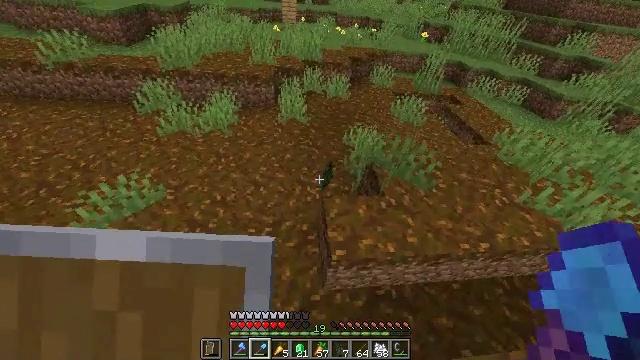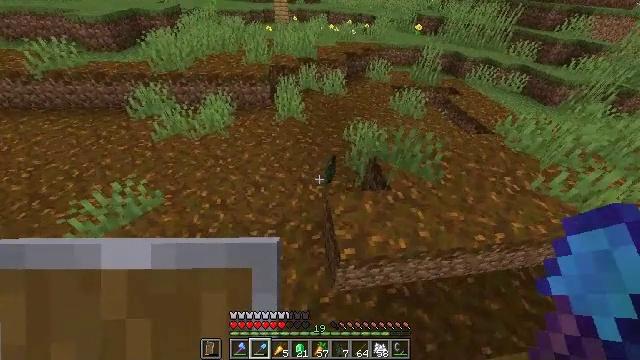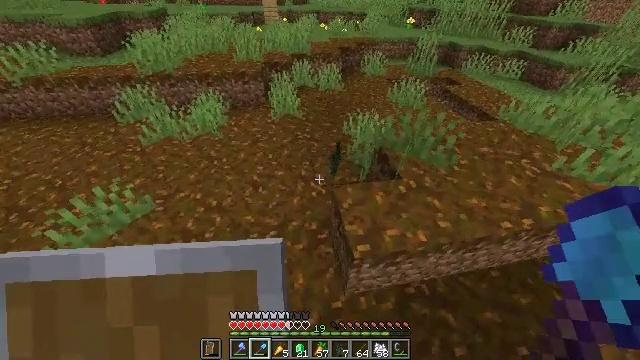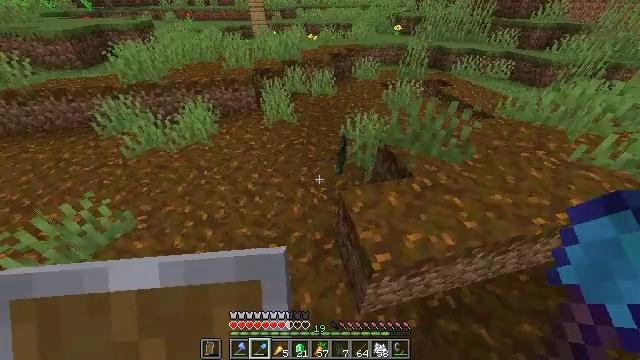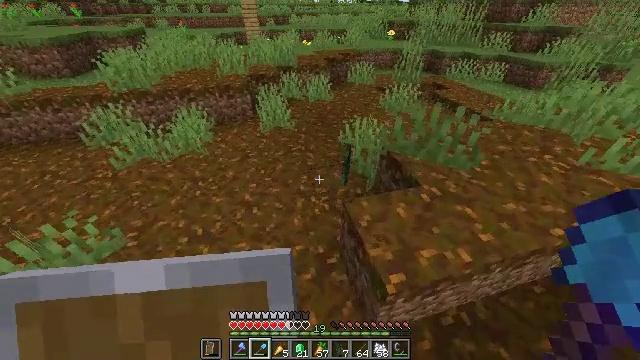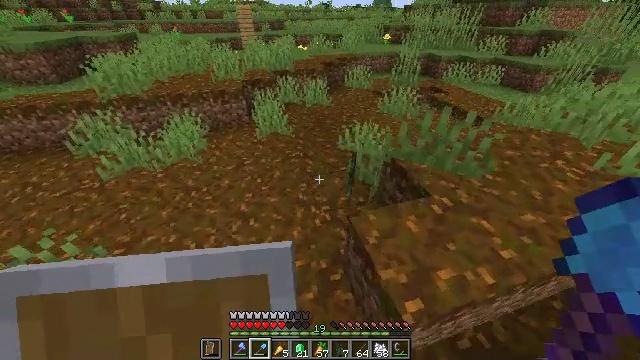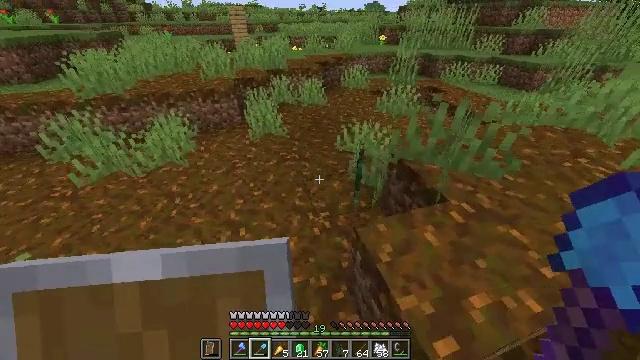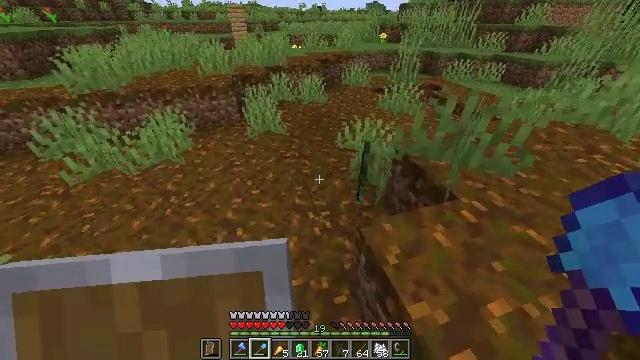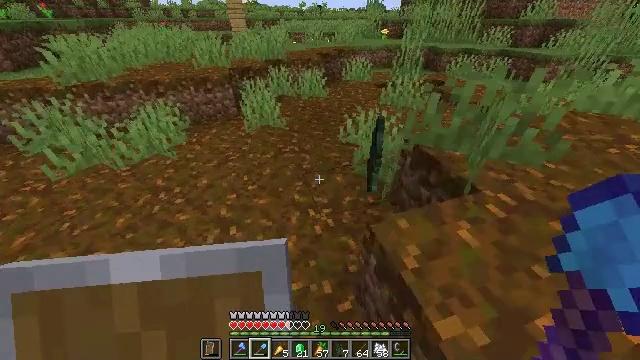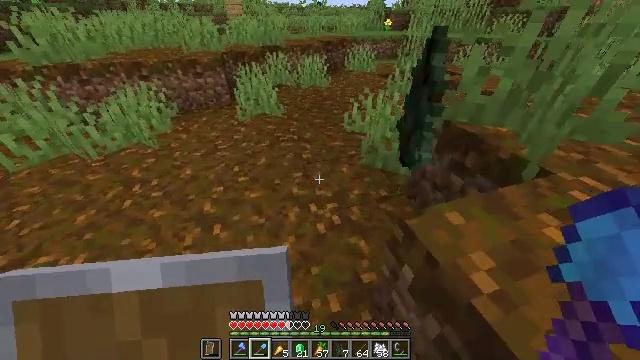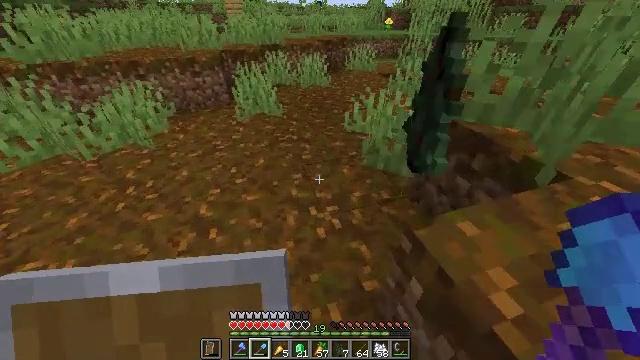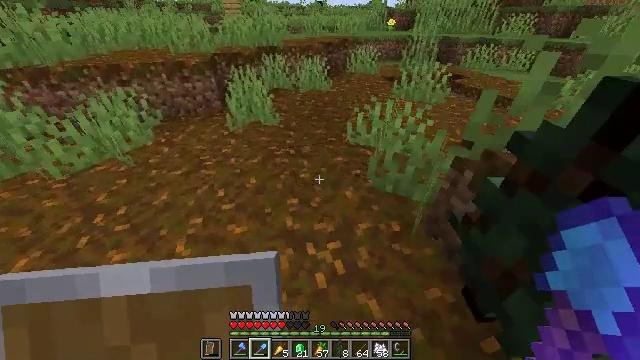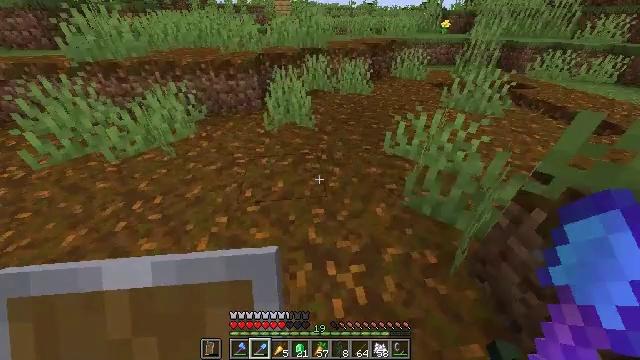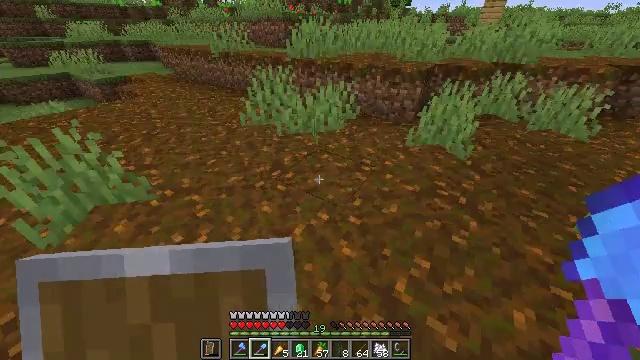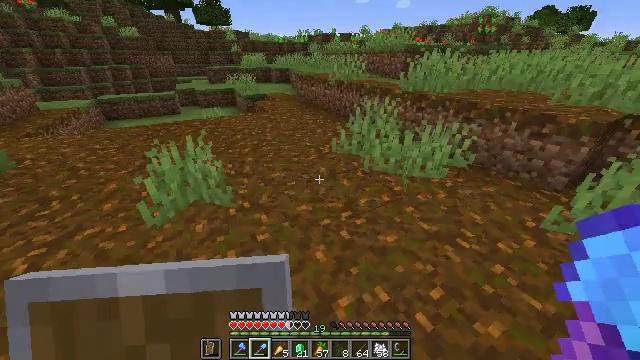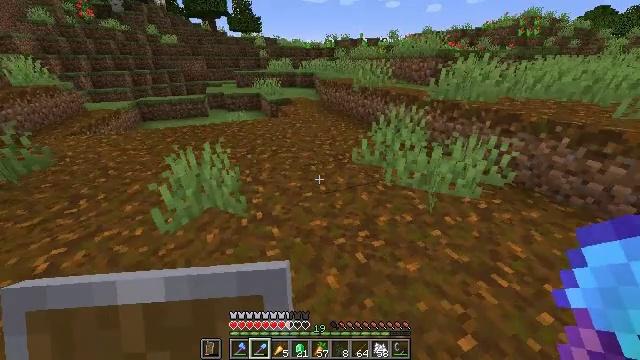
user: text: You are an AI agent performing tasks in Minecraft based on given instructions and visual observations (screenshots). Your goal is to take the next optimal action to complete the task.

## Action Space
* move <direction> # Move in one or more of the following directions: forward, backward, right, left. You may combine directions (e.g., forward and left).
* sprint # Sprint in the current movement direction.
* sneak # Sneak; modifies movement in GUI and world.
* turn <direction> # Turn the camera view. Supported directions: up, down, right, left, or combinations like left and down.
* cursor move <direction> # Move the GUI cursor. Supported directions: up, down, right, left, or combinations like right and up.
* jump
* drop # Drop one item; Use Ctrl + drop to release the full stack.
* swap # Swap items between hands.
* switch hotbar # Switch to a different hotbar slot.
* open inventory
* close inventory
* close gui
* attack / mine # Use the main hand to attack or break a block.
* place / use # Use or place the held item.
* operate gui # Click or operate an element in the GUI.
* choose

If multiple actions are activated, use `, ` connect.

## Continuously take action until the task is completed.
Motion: motion action
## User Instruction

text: Break the podzol in a taiga biome.
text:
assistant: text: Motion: move forward and move left, sprint
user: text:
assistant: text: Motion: move forward and move left, sprint
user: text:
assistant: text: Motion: move forward and move left, sprint, turn right and up
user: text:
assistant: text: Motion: move forward, sprint, turn right and up
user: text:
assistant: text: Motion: move forward, sprint, turn right
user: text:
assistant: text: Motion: move forward, sprint, turn right
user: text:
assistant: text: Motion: move forward, sprint
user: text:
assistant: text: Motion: move forward, sprint
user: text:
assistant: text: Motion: move forward, sprint
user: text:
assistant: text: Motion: move forward, sprint
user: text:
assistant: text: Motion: move forward, sprint
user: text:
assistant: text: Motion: move forward, sprint, turn left
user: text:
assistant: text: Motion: move forward, sprint, turn left and up
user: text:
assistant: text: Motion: move forward, sprint, turn left and up
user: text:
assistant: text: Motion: move forward, sprint, turn left and up
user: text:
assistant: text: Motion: move forward, sprint
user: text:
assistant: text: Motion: move forward, sprint
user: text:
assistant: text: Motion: move forward, sprint
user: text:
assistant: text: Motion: move forward, sprint, turn left
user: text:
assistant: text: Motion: move forward, sprint, turn left
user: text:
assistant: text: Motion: move forward, sprint
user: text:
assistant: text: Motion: move forward, sprint
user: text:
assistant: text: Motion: move forward, sprint, jump
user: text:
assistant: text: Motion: move forward, sprint, turn right and up, jump
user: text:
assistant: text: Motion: move forward, sprint, turn right and up, jump
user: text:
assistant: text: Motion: move forward, sprint, turn right and up, jump
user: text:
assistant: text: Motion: move forward, sprint, turn right, jump
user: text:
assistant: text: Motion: move forward, sprint, turn right, jump
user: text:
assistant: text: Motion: move forward, sprint
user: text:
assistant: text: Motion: move forward, sprint